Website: apple
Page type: account-selection
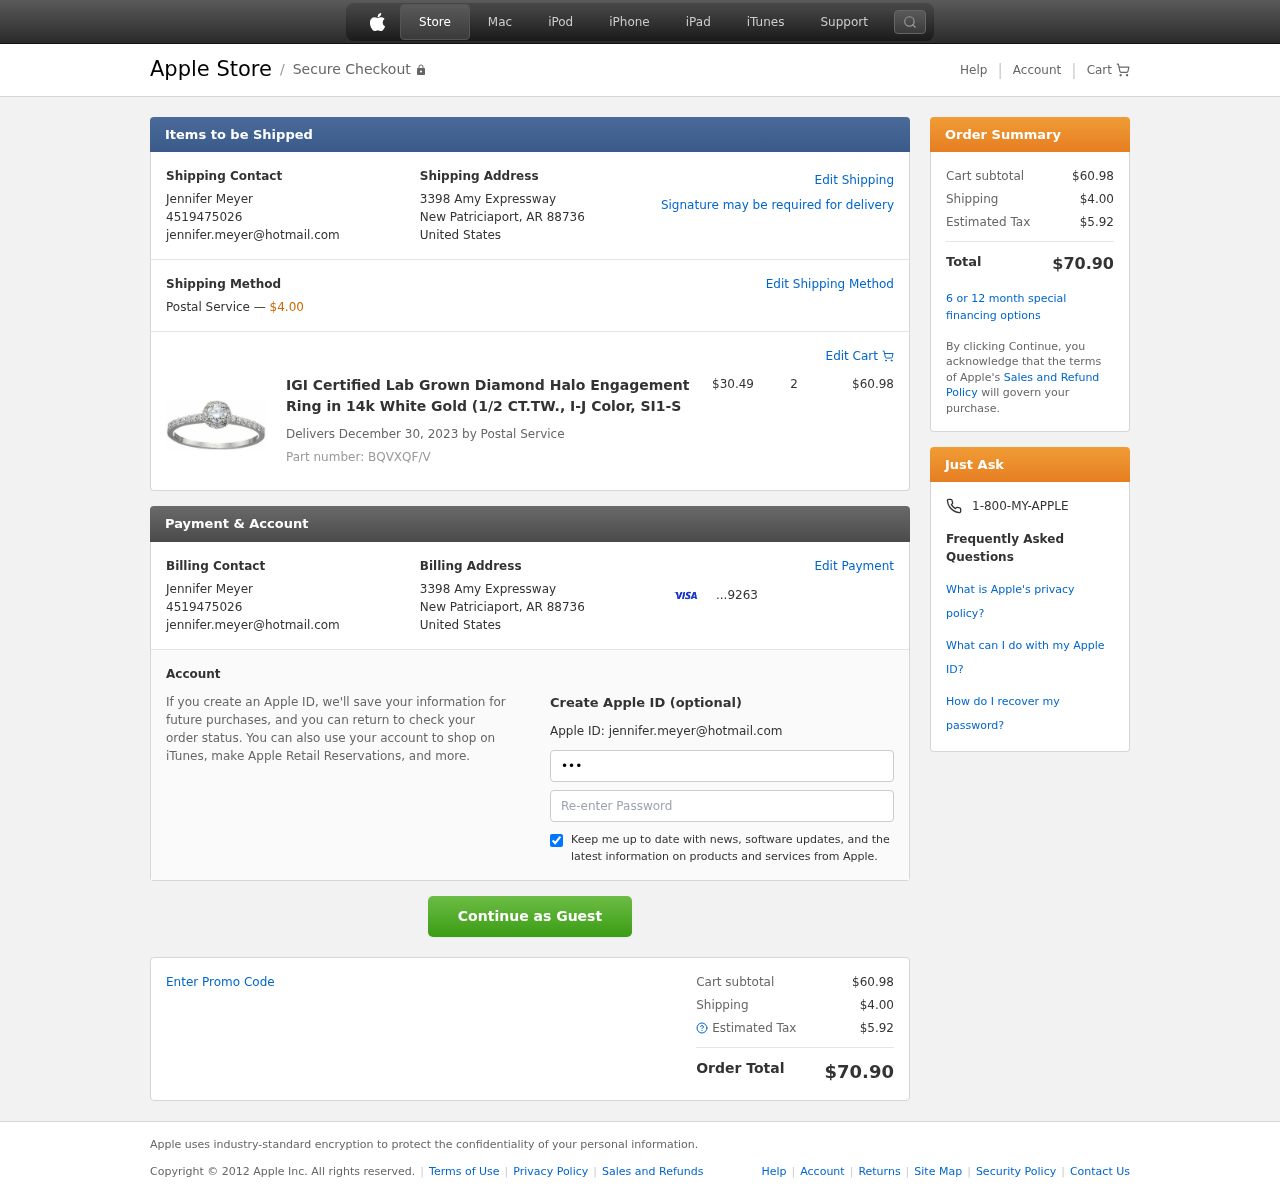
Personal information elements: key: PII_CARD_LAST4
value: ...9263
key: PII_CITY_STATE_ZIP
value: New Patriciaport, AR 88736
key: PII_COUNTRY
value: United States
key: PII_EMAIL
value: jennifer.meyer@hotmail.com
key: PII_FULLNAME
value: Jennifer Meyer
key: PII_PHONE
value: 4519475026
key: PII_STREET
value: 3398 Amy Expressway
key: PII_FIRSTNAME
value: Jennifer
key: PII_LASTNAME
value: Meyer
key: PII_FULLNAME2
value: Jennifer Meyer
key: PII_FULLNAME3
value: Jennifer Meyer
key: PII_FIRSTNAME2
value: Jennifer
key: PII_FIRSTNAME3
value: Jennifer
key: PII_LASTNAME2
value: Meyer
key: PII_LASTNAME3
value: Meyer
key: PII_FIRSTNAME_DERIVED
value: Jennifer
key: PII_LASTNAME_DERIVED
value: Meyer
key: PII_FULLNAME_DERIVED
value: Jennifer Meyer
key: PII_NAME_FULL_DERIVED
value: Jennifer Meyer
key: PII_PHONE_LINE
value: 5026
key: PII_PHONE_SUFFIX
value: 5026
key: PII_PHONE2
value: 4519475026
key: PII_PHONE3
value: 4519475026
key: PII_PHONE_NUMERIC
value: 4519475026
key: PII_PHONE_LINE_NUMERIC
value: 5026
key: PII_PHONE_SUFFIX_NUMERIC
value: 5026
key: PII_PHONE2_NUMERIC
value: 4519475026
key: PII_PHONE3_NUMERIC
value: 4519475026
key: PII_PHONE_DIGITS
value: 4519475026
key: PII_PHONE_LAST4
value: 5026
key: PII_EMAIL2
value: jennifer.meyer@hotmail.com
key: PII_EMAIL3
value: jennifer.meyer@hotmail.com
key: PII_STREET2
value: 3398 Amy Expressway
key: PII_CITY_STATE_ZIP2
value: New Patriciaport, AR 88736
Product elements: key: PRODUCT1_NAME
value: IGI Certified Lab Grown Diamond Halo Engagement Ring in 14k White Gold (1/2 CT.TW., I-J Color, SI1-S
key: PRODUCT1_PRICE
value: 30.49
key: PRODUCT1_QUANTITY
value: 2
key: PRODUCT_PART_NUMBER
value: Part number: BQVXQF/V
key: PRODUCT_TOTAL
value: $60.98
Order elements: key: ORDER_SHIPPING_COST
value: $4.00
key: ORDER_DELIVERY_DATE
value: Delivers December 30, 2023 by Postal Service
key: ORDER_SUBTOTAL
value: $60.98
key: ORDER_TAX
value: $5.92
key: ORDER_TOTAL
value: $70.90